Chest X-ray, AP view. Patient: 47 years old, sex M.
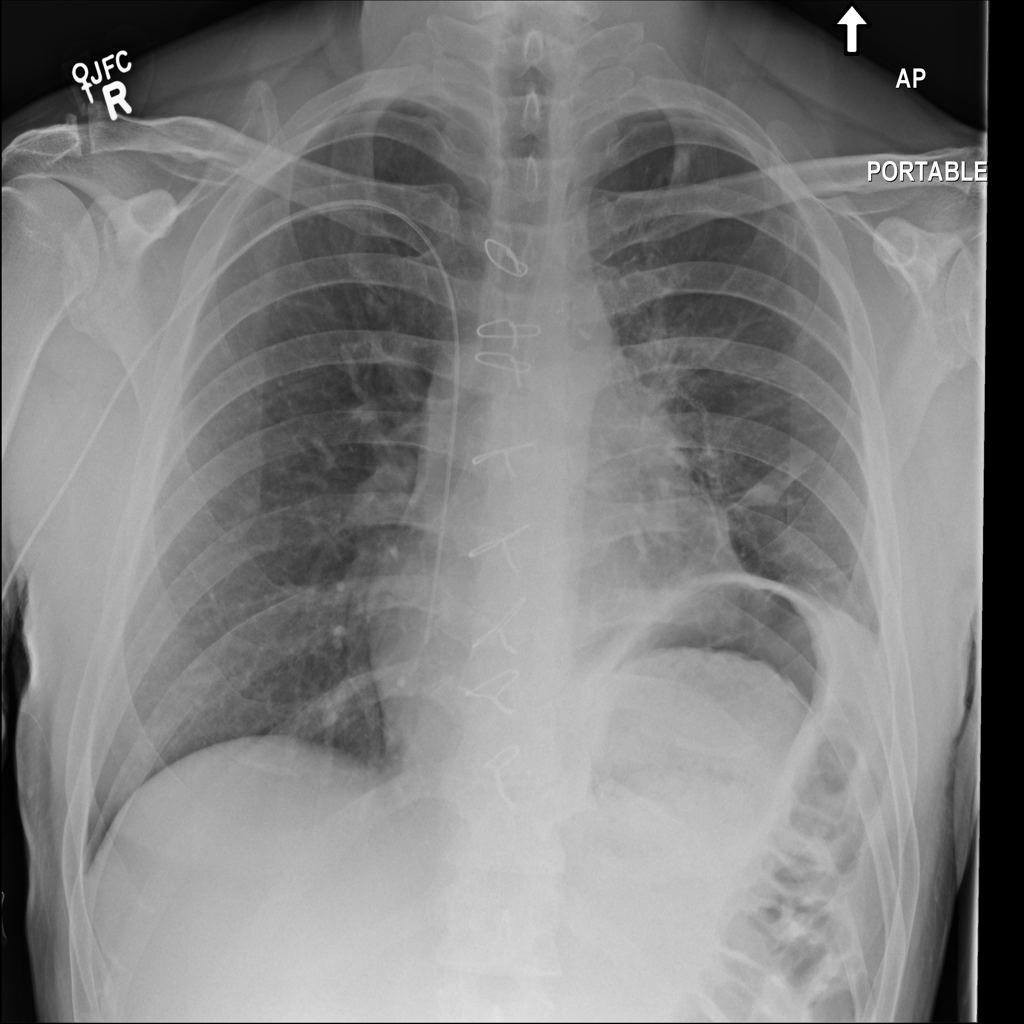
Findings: No Finding